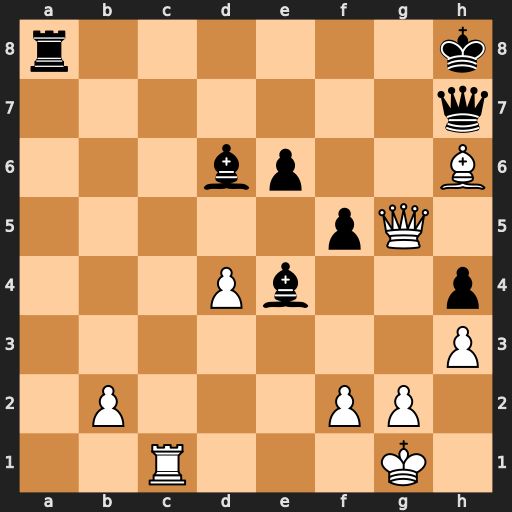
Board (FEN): r6k/7q/3bp2B/5pQ1/3Pb2p/7P/1P3PP1/2R3K1
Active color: w
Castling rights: -
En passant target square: -
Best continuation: Qf6+ Kg8 Qxe6+ Qf7 Qxd6